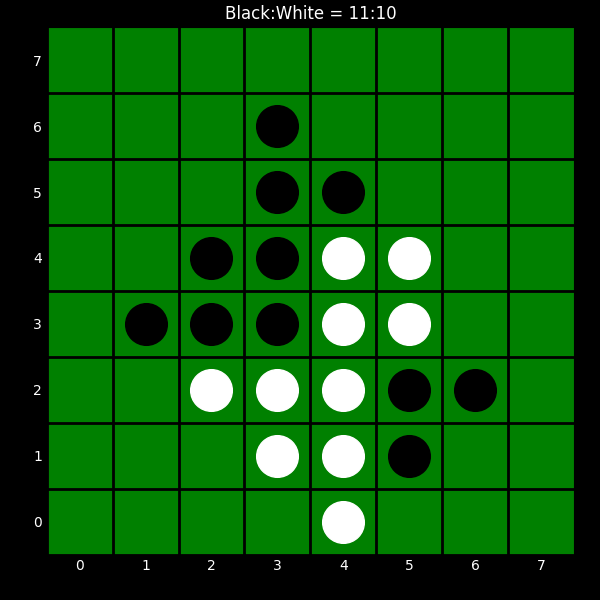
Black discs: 11
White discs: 10